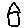
Label: house